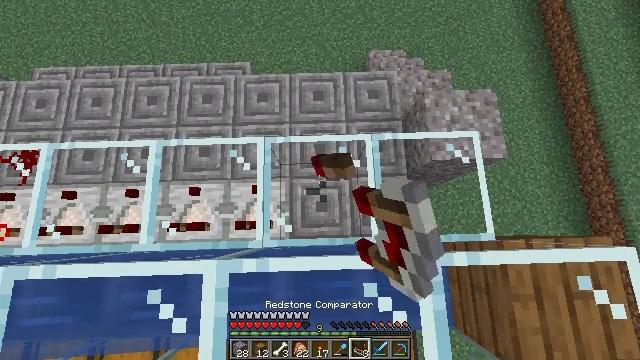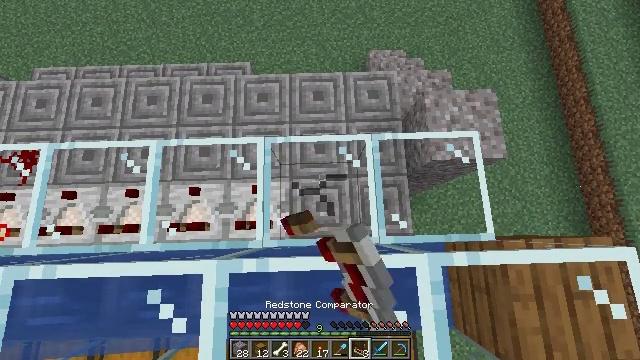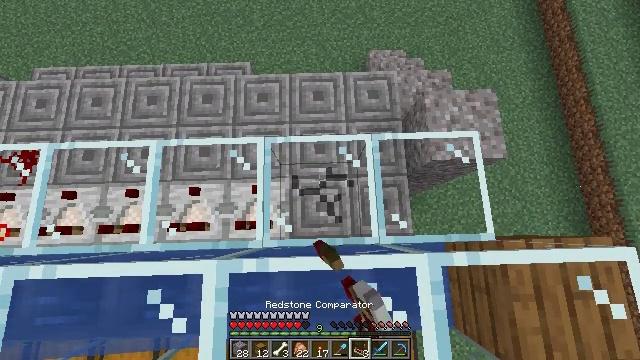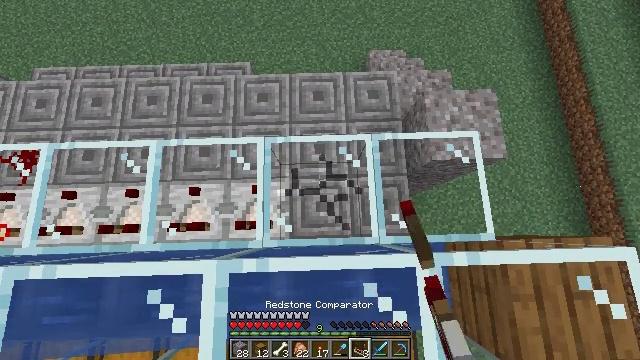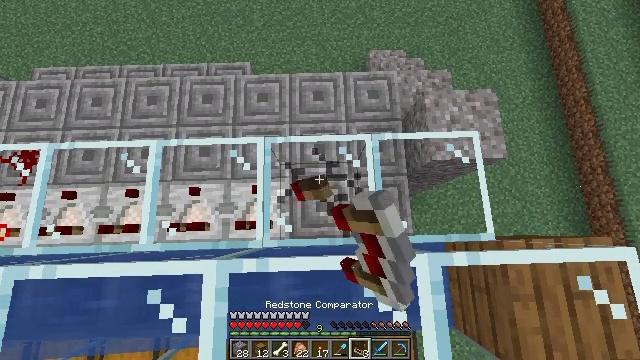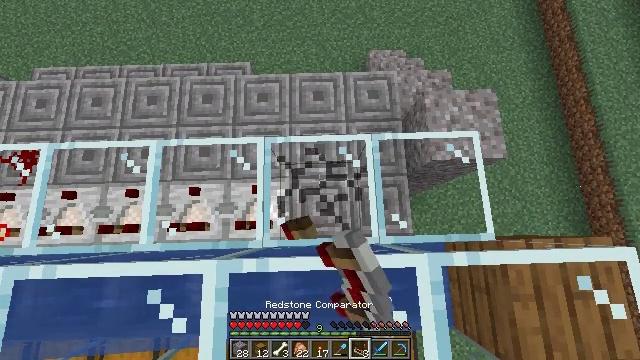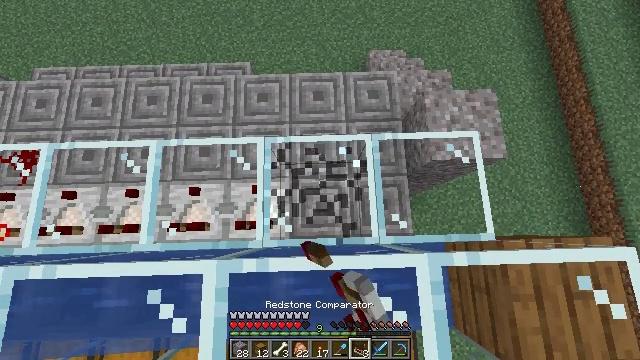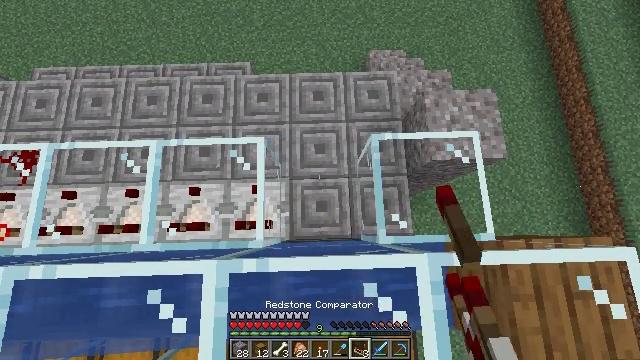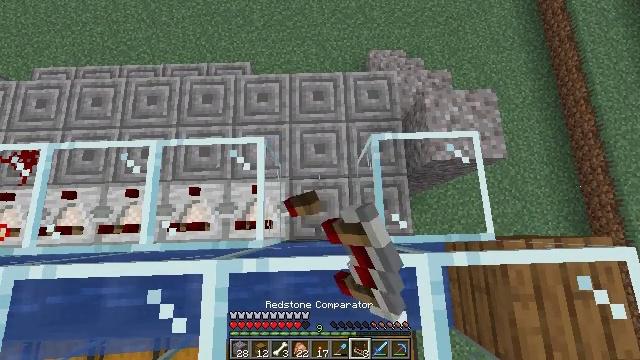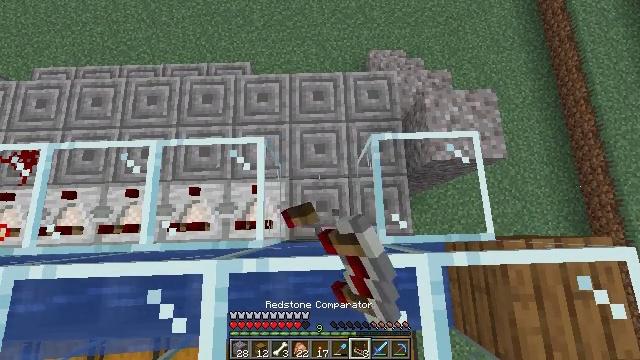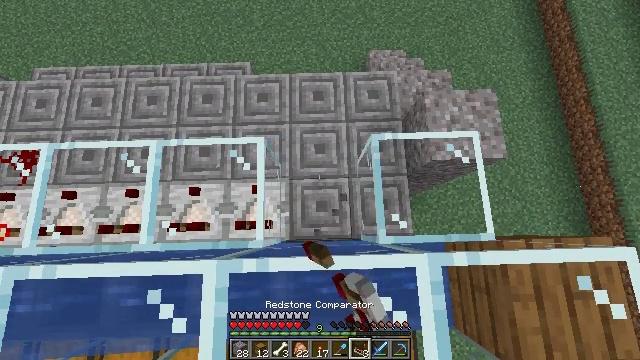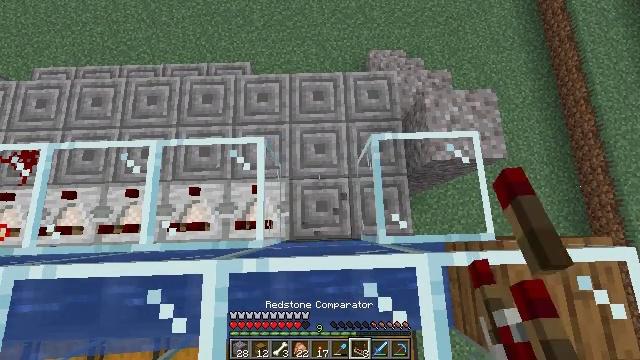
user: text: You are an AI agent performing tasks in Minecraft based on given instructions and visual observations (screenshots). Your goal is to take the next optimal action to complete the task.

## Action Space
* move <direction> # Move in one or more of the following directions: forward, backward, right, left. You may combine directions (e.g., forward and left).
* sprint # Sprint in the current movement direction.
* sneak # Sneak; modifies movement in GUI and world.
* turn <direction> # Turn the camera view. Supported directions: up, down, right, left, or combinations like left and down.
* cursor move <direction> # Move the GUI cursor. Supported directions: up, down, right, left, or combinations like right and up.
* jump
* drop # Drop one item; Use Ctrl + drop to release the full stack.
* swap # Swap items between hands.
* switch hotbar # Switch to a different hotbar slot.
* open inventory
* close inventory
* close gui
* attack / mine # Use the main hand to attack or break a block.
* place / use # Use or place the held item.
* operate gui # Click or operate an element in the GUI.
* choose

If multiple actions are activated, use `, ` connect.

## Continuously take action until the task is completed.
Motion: motion action
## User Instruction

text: Break the glass block.
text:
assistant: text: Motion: sneak, attack / mine
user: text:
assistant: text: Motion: sneak, attack / mine
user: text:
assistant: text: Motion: sneak, attack / mine
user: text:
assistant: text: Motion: sneak, attack / mine
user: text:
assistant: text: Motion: sneak, attack / mine
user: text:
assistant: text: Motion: sneak, attack / mine
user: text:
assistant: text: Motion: sneak, attack / mine
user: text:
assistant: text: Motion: sneak, attack / mine
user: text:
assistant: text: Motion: sneak, attack / mine
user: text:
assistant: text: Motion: sneak, attack / mine
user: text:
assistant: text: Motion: sneak, attack / mine
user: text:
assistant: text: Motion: sneak, attack / mine